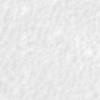
Label: no_change